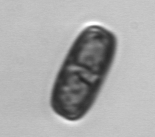
Label: Ephemera